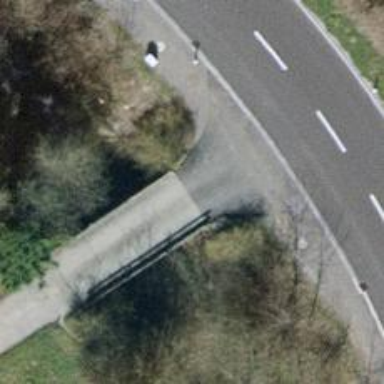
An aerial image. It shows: Service road that crosses over bridge.